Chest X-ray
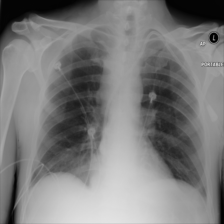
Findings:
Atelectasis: negative
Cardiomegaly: negative
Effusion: negative
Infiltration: negative
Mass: negative
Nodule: negative
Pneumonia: negative
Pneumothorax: negative
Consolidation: negative
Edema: negative
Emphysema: negative
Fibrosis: negative
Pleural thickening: negative
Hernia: negative